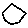
Label: hexagon